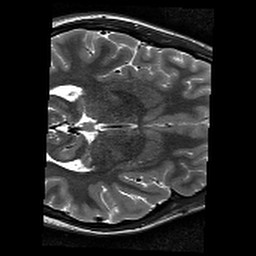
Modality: T2w
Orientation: axial